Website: macys
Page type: cart
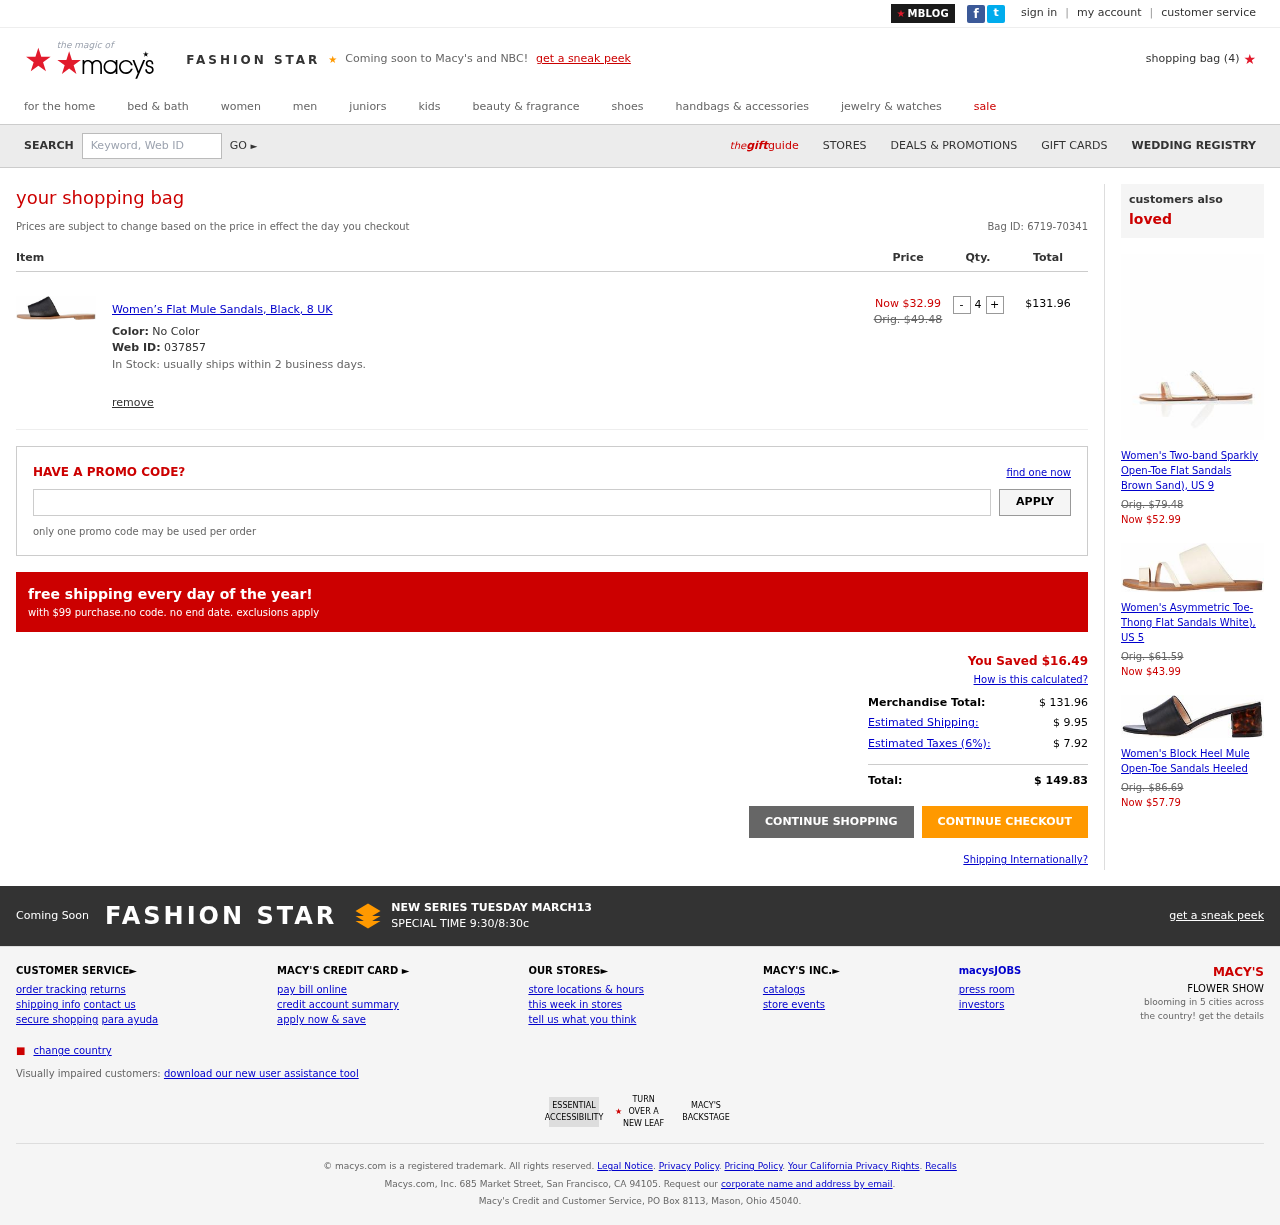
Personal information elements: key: PII_PROMO_CODE
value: OFF09
Product elements: key: PRODUCT1_NAME
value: Women’s Flat Mule Sandals, Black, 8 UK
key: PRODUCT1_PRICE
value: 32.99
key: PRODUCT1_QUANTITY
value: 4
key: PRODUCT2_NAME
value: Women's Two-band Sparkly Open-Toe Flat Sandals Brown Sand), US 9
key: PRODUCT2_PRICE
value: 52.99
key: PRODUCT3_NAME
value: Women's Asymmetric Toe-Thong Flat Sandals White), US 5
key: PRODUCT3_PRICE
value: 43.99
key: PRODUCT4_NAME
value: Women's Block Heel Mule Open-Toe Sandals Heeled
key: PRODUCT4_PRICE
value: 57.79
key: PRODUCT1_SKU
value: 037857
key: PRODUCT1_ORIGINAL_PRICE
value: Orig. $49.48
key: PRODUCT1_TOTAL
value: $131.96
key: PRODUCT2_ORIGINAL_PRICE
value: Orig. $79.48
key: PRODUCT3_ORIGINAL_PRICE
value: Orig. $61.59
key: PRODUCT4_ORIGINAL_PRICE
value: Orig. $86.69
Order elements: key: ORDER_NUM_ITEMS
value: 4
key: ORDER_ID
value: Bag ID: 6719-70341
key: ORDER_SAVINGS
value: $16.49
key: ORDER_SUBTOTAL
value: $ 131.96
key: ORDER_SHIPPING_COST
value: $ 9.95
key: ORDER_TAX
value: $ 7.92
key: ORDER_TOTAL
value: $ 149.83